Question: I'm converting some Cognos 7 Impromptu reports into Cognos 8 by recreating them from scratch.
The one thing I'm not sure about are Filters; when I look at Cognos 8 filters I can clearly see where existing filters are. But looking at the Query -> Filter tab in Cognos 7 I can't tell where I would look for existing filters. I can see how to create them, but not view them:

Where do I check for existing filters and their definitions in Cognos 7? I don't need to add/alter them, I just need to see which ones exist (and be able to tell when none exist) and see their corresponding definition.
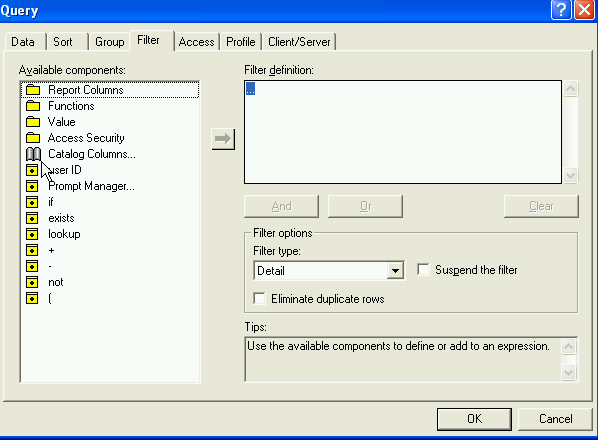
Answer: It seems that is the box, any and all filters in Cognos 7 appear to always be in this same text box. Multiple conditions must be chained in the one text field.

I as confused because Cognos 8 splits Filters into "things" which can have more than one condition: